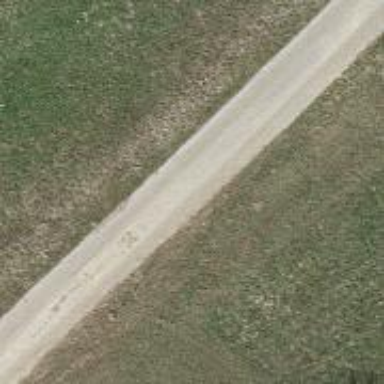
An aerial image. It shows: Unclassified road with asphalt surface.